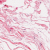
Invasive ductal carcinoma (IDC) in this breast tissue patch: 0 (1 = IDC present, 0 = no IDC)